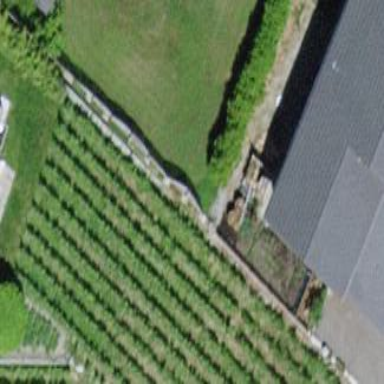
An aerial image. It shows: Vineyard growing grapes.